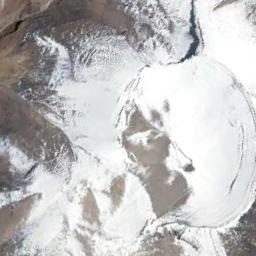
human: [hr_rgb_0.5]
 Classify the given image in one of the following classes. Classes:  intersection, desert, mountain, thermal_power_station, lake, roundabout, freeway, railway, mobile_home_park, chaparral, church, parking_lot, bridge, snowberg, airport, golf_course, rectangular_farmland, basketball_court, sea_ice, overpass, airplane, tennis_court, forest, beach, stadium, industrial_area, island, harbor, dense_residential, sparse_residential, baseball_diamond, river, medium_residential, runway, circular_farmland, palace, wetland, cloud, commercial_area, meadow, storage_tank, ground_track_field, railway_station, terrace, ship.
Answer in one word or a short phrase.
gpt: snowberg